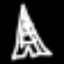
Label: The Eiffel Tower